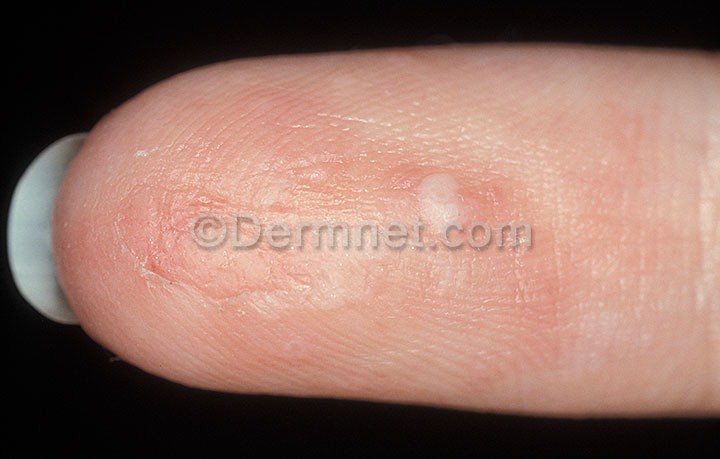
Disease: Eczema Photos